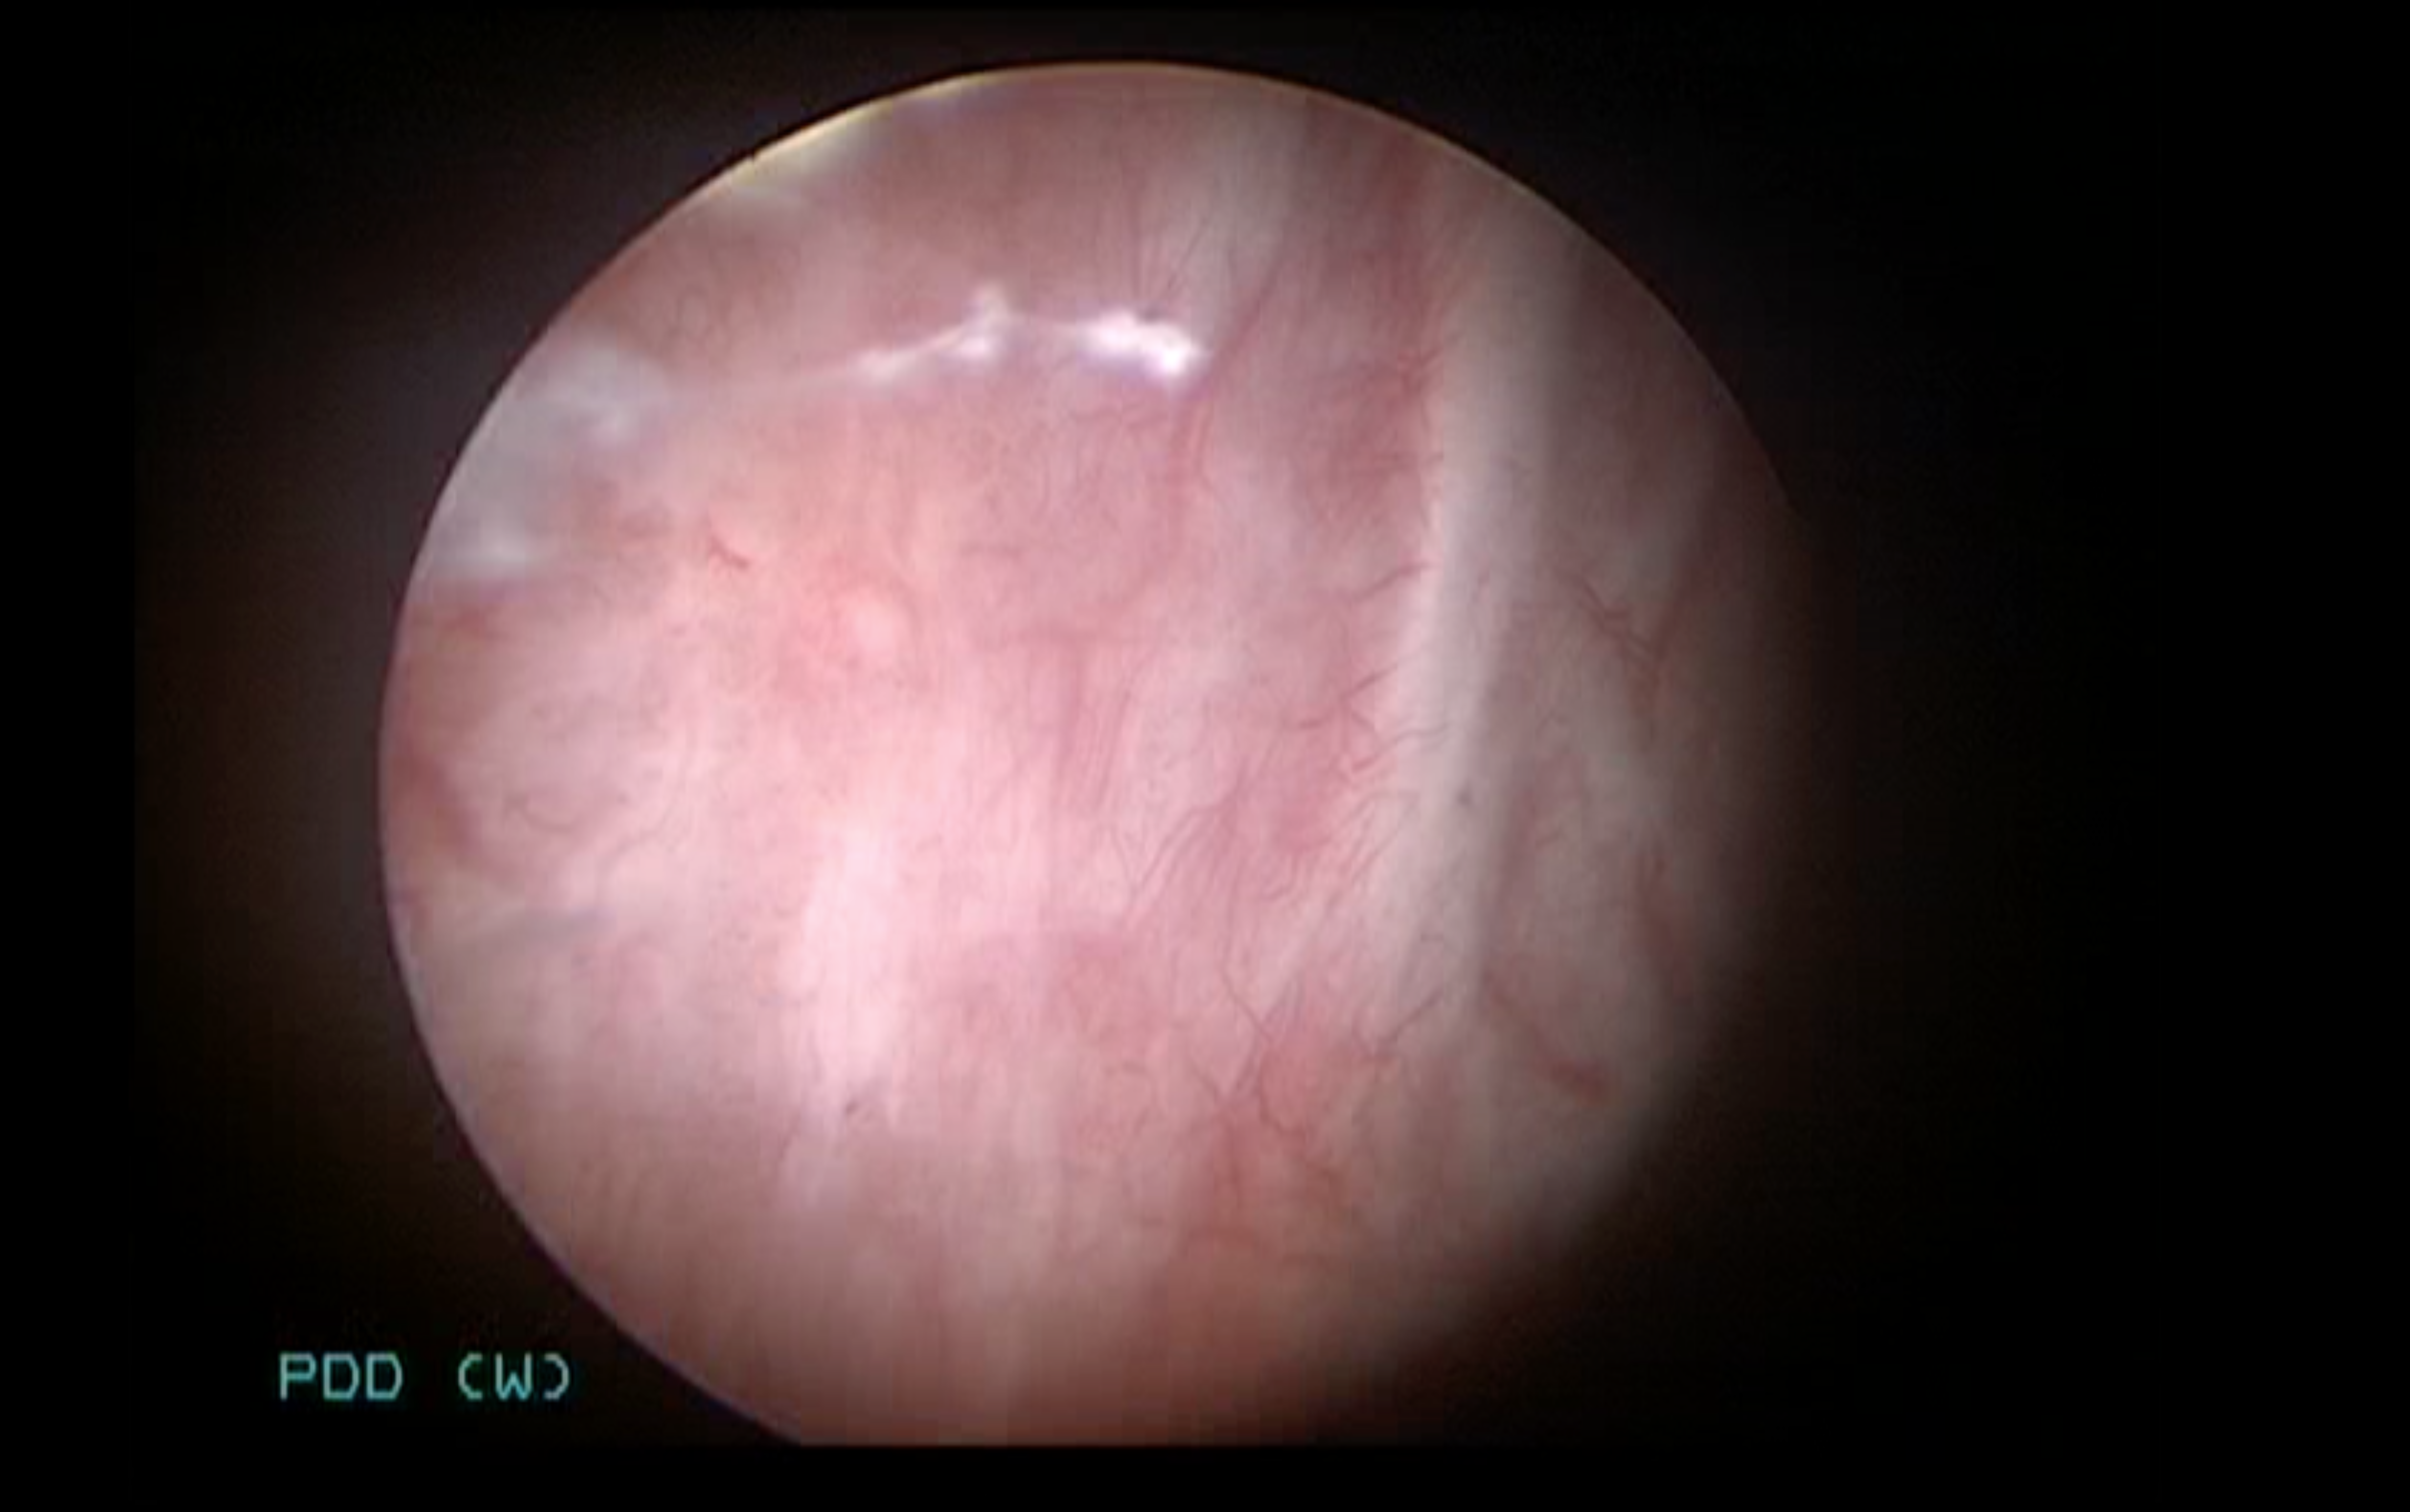
Modality: WLC
Class: Malignant
Subclass: HighGradePapillary
Lesion: L1
Stage: Ta
Morphology: Papillary
Bladder cancer association: Yes